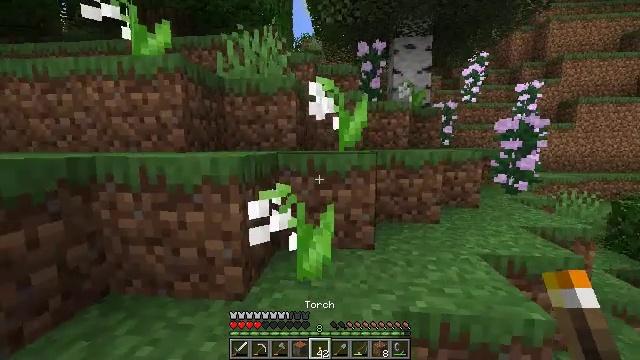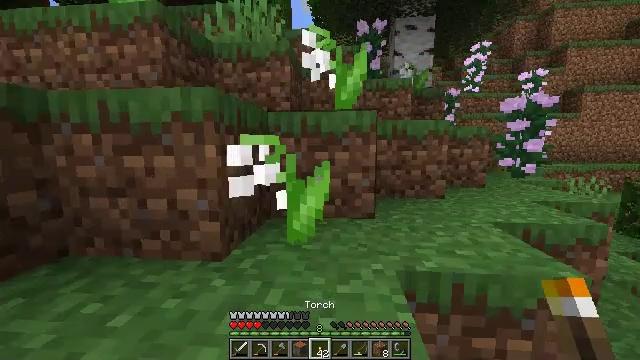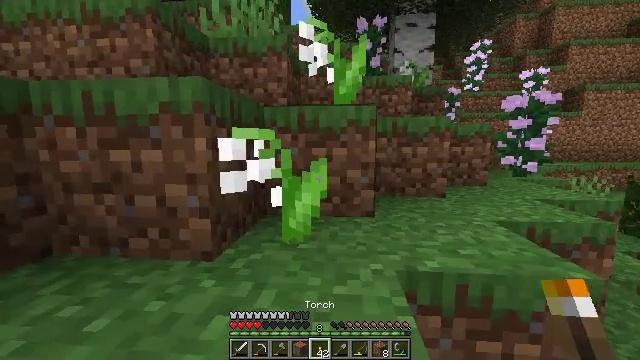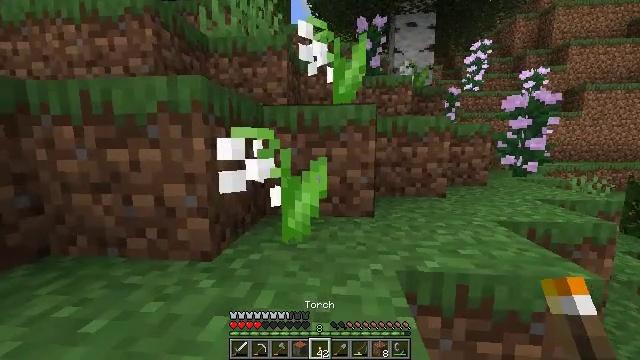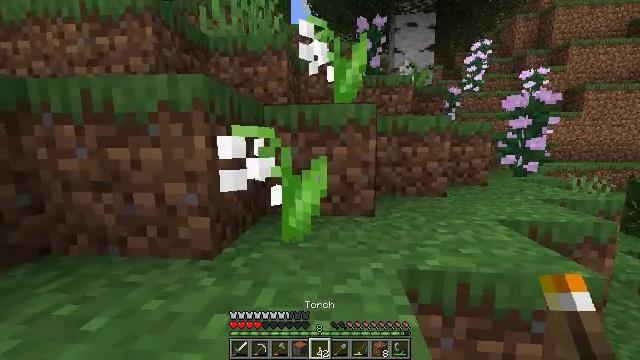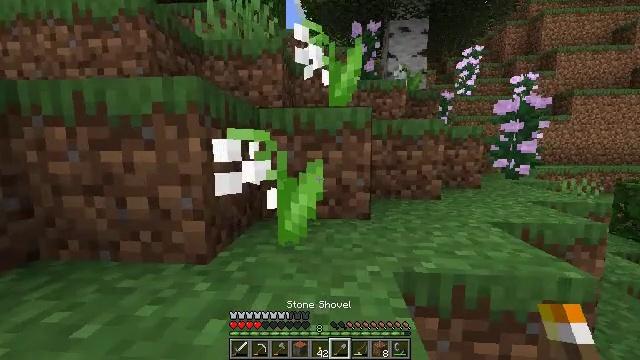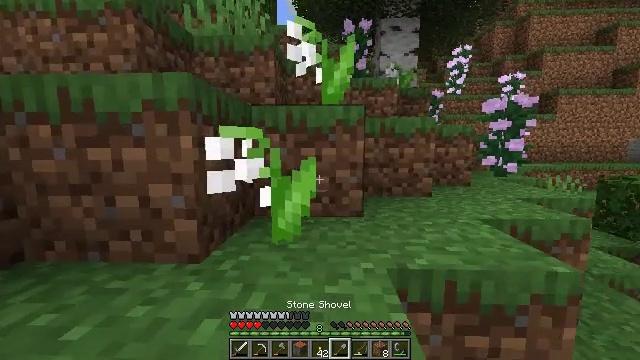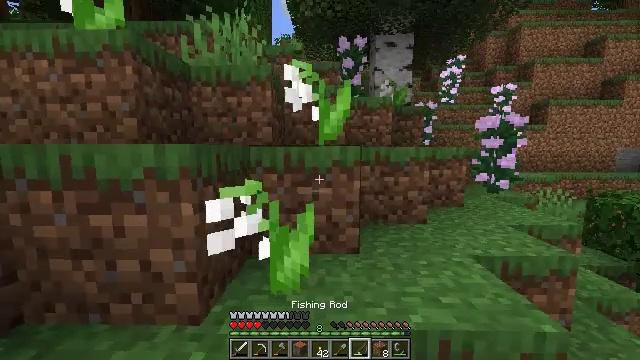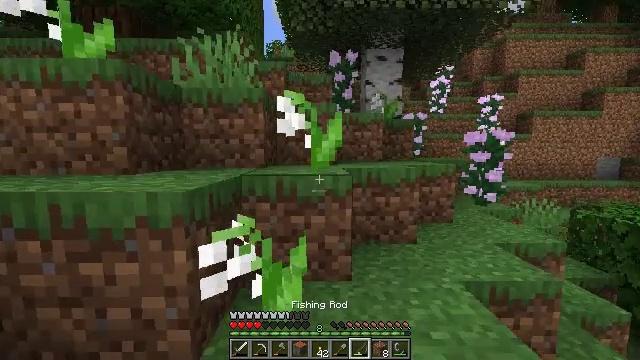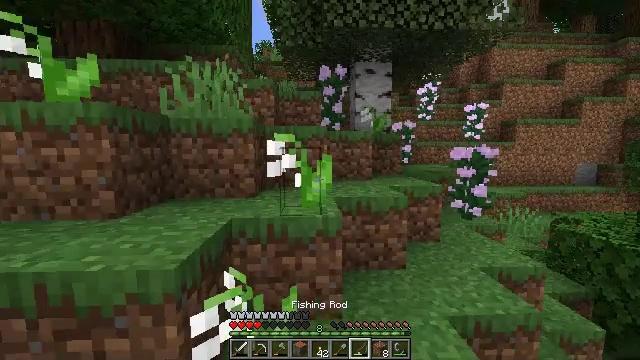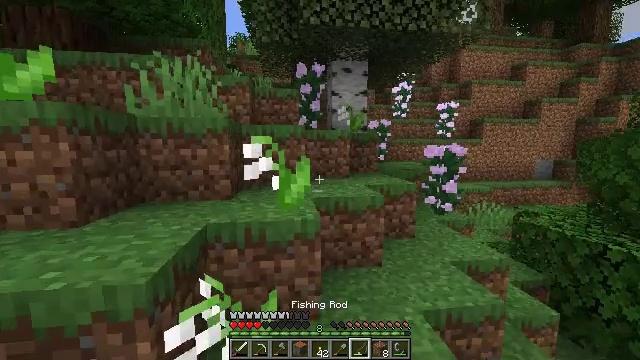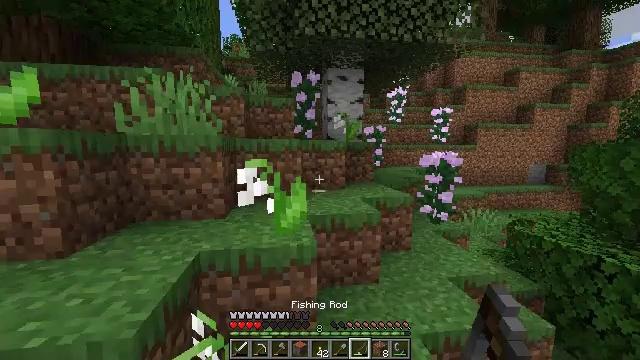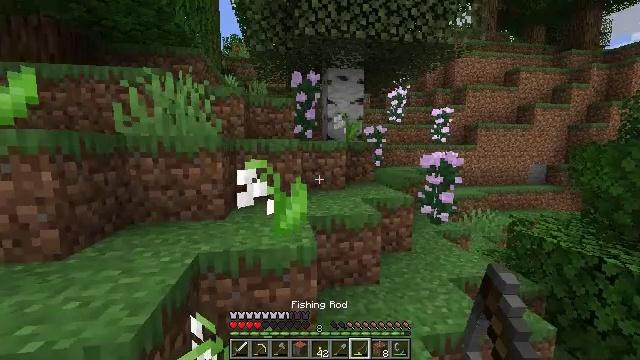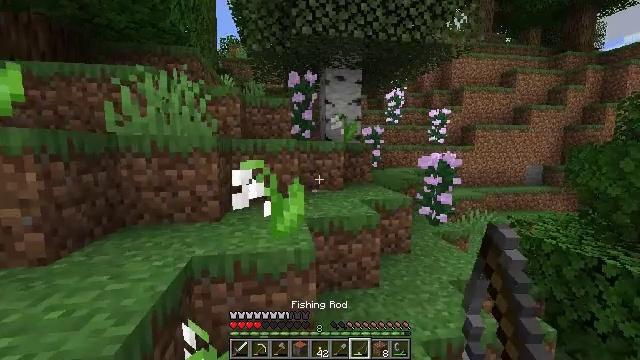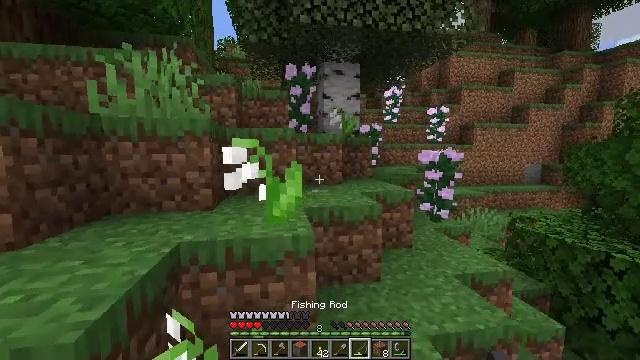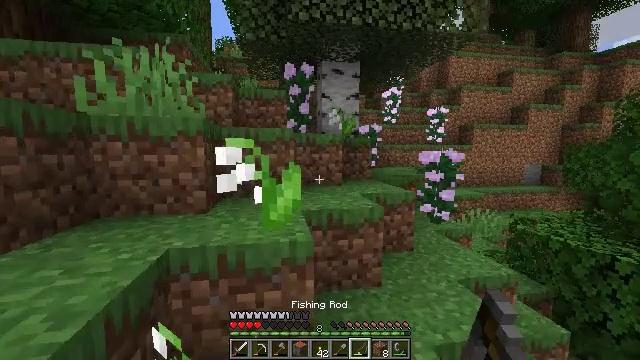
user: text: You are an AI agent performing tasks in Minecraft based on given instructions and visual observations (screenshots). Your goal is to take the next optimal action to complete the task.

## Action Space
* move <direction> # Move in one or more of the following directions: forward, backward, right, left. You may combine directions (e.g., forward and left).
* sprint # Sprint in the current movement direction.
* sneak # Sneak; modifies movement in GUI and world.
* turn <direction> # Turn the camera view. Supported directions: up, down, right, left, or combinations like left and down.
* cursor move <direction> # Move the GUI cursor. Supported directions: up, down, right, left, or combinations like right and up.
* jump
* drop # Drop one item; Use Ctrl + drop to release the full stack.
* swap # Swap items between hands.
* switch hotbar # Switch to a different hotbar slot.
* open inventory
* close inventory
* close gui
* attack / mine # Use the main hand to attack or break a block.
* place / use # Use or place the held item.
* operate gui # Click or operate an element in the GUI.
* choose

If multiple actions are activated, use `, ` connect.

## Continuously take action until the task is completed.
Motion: motion action
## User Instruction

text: Harvest the peony for decoration.
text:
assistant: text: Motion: move forward
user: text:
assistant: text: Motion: move forward
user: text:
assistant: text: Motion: move forward
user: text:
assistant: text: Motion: move forward
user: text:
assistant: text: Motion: move forward, turn right
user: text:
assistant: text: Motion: move forward, turn right
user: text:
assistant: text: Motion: move forward, turn right, jump
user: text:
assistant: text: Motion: move forward, turn right, jump
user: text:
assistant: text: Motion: move forward, turn right, jump
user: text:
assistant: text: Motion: move forward, turn right, jump
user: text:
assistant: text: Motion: move forward, turn right, jump
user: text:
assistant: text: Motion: move forward
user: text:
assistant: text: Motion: move forward
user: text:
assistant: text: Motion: move forward
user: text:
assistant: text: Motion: move forward
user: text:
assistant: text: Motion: move forward
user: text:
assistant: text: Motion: move forward
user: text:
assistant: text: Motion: move forward
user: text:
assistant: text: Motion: move forward
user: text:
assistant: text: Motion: move forward
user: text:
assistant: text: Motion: move forward
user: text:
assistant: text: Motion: move forward
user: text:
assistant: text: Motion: move forward
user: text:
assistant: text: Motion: move forward
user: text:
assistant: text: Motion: move forward, jump
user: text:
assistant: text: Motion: move forward, jump
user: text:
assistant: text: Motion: move forward, jump
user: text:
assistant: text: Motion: move forward, jump
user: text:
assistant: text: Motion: move forward, jump
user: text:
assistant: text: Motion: move forward, jump